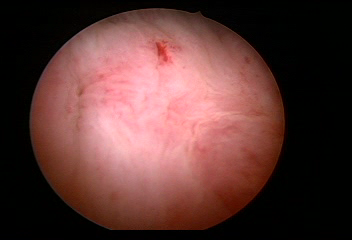
Modality: WLC
Class: Normal mucosa
Bladder cancer association: No